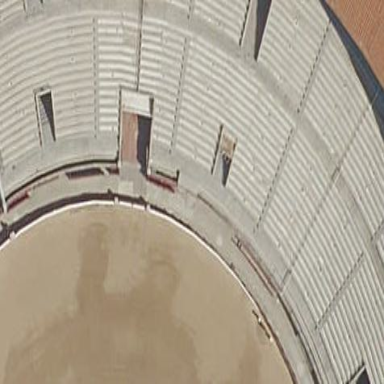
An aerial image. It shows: Bleachers on skillion-shaped concrete roof.